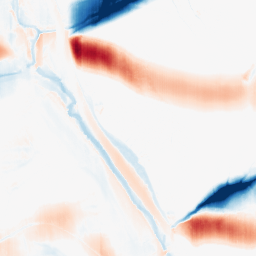
Category: morphological
Decomposition family: morphological_ellipse
Decomposition parameters: operation: average
width: 50
height: 5
Upsampling method: lanczos
Upsampling parameters: scale: 2
Upsampling scale: 2